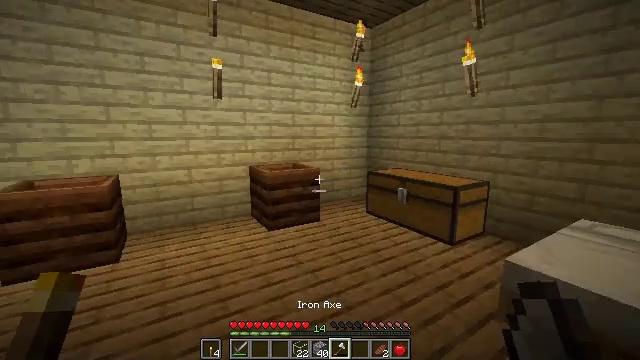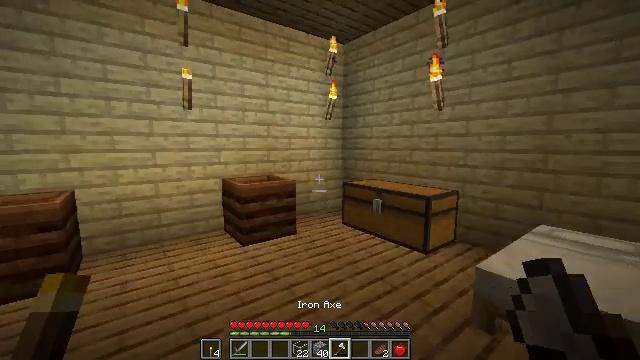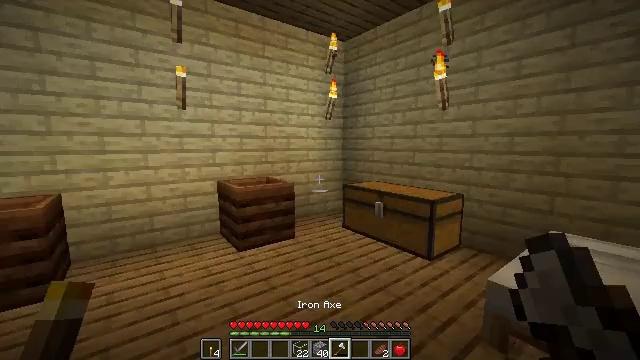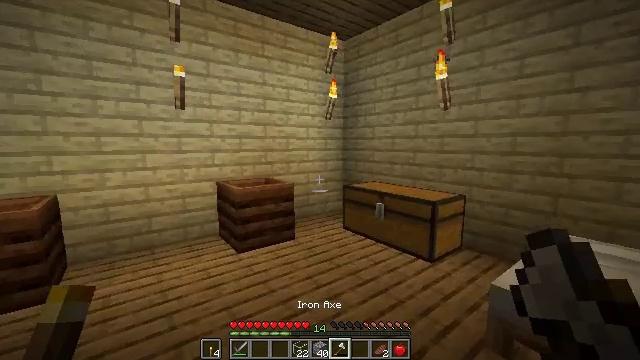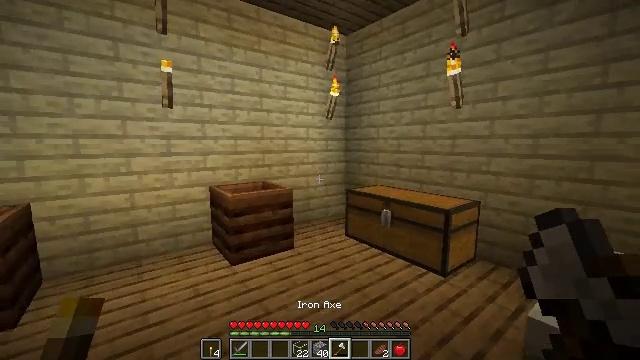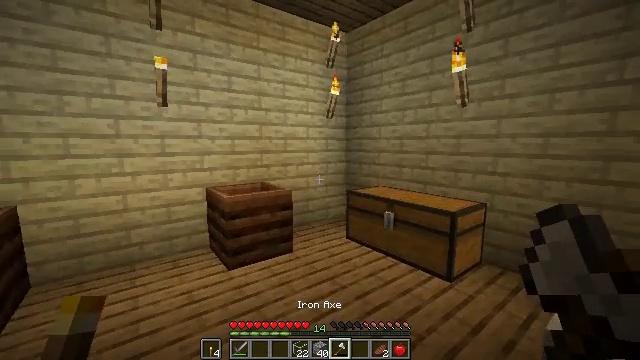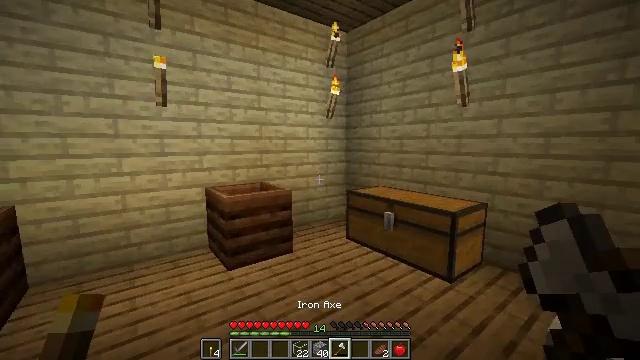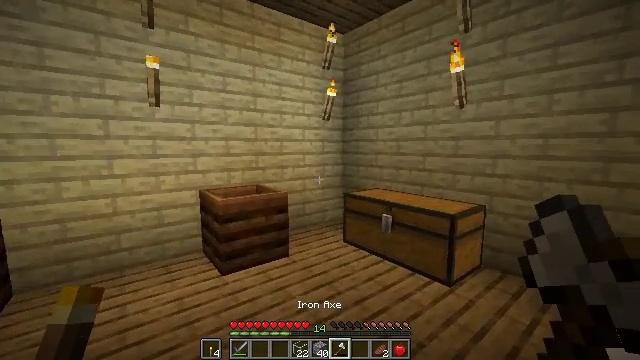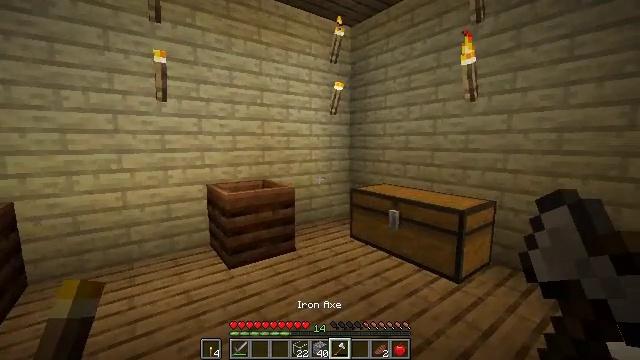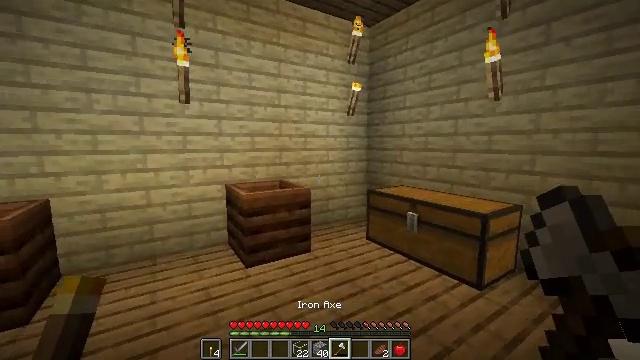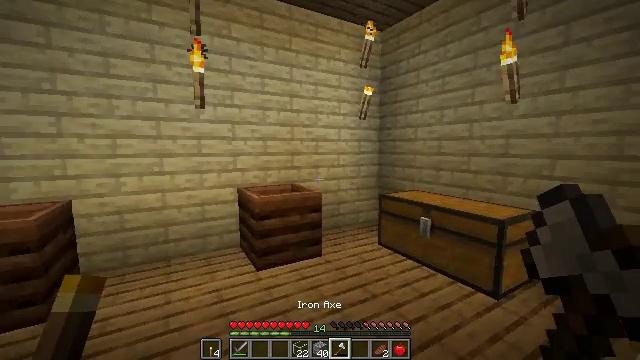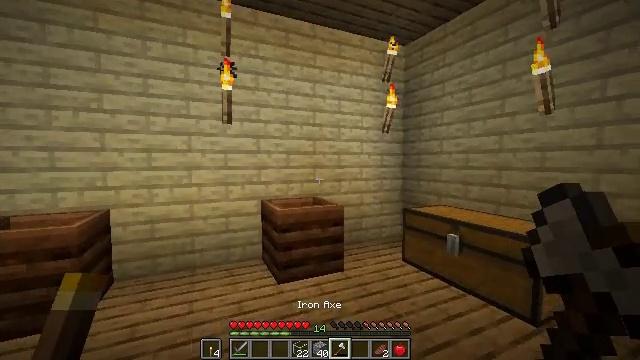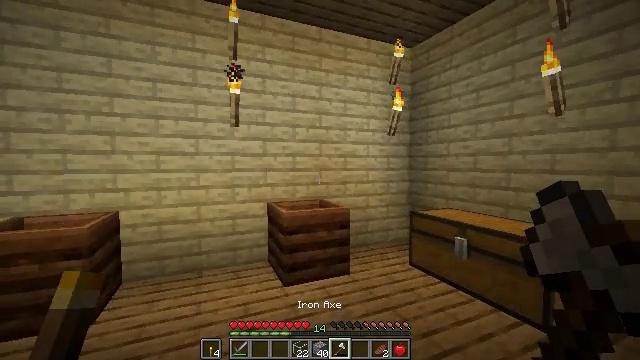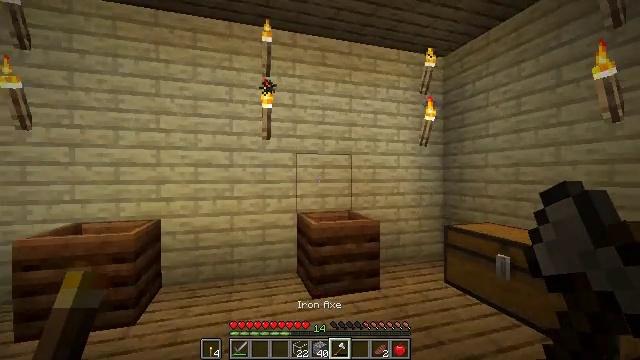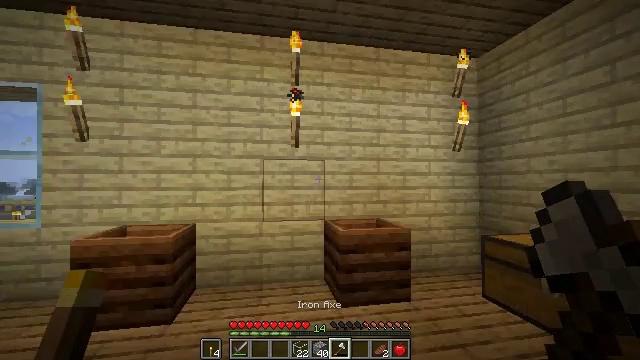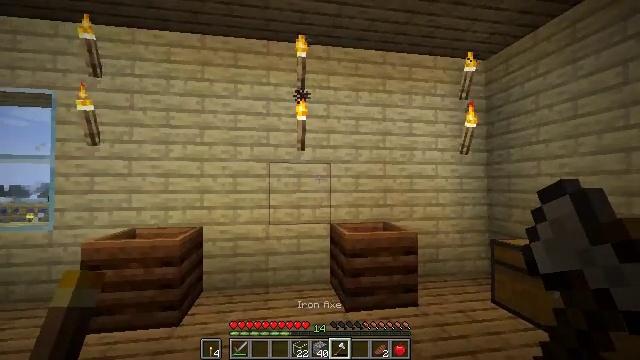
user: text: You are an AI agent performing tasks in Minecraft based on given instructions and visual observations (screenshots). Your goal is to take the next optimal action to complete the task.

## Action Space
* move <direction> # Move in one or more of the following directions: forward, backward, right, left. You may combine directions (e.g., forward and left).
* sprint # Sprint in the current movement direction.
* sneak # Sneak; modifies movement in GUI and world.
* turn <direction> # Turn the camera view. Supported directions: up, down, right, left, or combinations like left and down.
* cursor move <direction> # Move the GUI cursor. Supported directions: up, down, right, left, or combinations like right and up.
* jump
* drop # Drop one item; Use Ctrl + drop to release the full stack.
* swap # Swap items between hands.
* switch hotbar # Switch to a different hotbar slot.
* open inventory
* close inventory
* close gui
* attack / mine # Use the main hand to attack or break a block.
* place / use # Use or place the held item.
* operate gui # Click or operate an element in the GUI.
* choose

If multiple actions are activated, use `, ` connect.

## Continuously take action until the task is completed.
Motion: motion action
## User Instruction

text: Gather some birch planks.
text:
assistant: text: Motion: move forward, turn right and up
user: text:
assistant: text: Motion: move forward
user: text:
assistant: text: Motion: move forward
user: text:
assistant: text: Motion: move forward
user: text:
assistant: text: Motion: no_op
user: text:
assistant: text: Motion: no_op
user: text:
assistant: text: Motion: no_op
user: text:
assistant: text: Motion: turn left and down
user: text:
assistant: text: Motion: turn left
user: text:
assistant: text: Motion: turn left
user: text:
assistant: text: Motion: turn left and up
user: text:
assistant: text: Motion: turn left
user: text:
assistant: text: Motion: turn left and up
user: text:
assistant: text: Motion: turn left and up
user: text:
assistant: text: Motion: turn left
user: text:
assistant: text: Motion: no_op
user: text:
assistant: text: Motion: no_op
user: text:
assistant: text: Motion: move forward, turn left and up
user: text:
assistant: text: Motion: move forward, turn left and up
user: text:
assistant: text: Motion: move forward, turn left
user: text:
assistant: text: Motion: move forward
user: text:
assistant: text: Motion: move forward
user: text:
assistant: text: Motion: move forward
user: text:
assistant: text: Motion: move forward
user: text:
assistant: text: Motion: move forward
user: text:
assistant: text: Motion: turn right
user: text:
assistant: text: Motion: turn right
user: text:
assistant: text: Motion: turn right
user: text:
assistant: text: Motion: turn right
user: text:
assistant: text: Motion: turn right